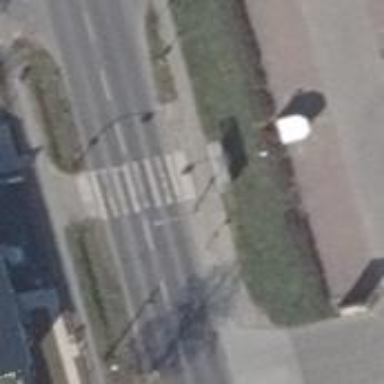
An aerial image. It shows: Public transport stop position.